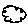
Label: cloud